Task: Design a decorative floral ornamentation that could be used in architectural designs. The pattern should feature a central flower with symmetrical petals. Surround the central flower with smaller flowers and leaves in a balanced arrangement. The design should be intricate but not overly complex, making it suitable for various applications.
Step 1212:
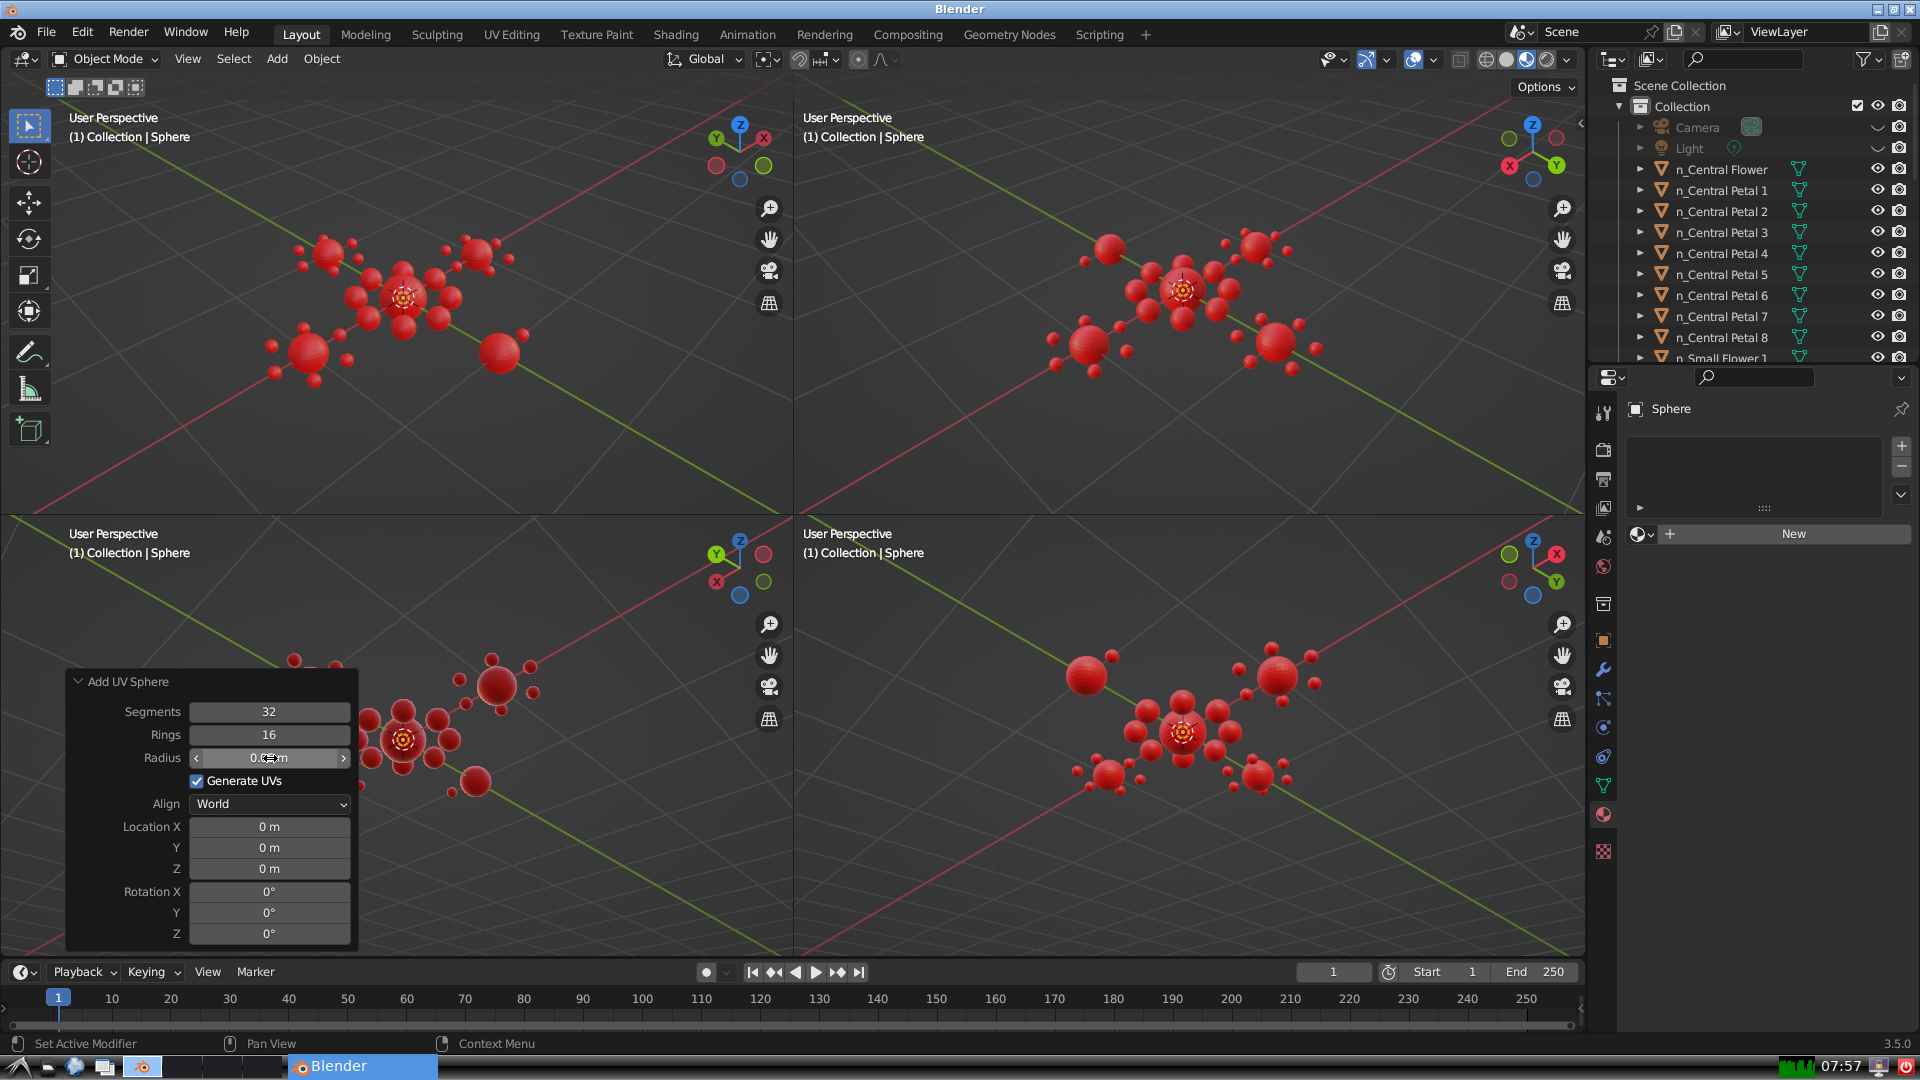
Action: click: no